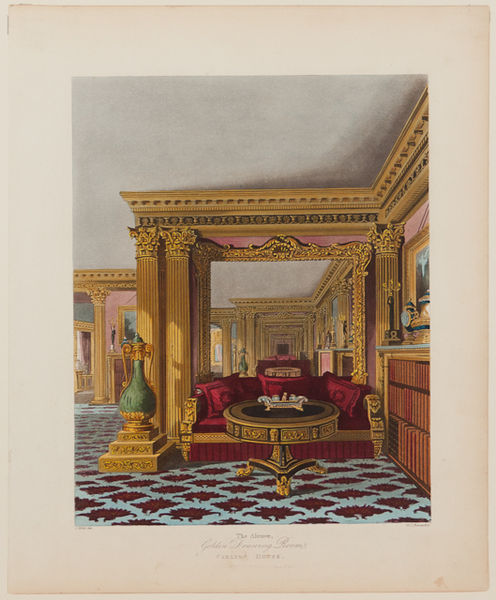
Titel: Carlton House, The Alcove
Künstler: William James Bennett
Standort: Amherst (Massachusetts, USA)
Institution: Mead Art Museum, Amherst College
Schlagwörter: arch, arches, architecture, blue, column, columns, corinthian, fancy, hall, lamp, palace, pillow, red, carpet, gilded, gold, golden, green, interior, painting, room, table, wall, yellow, bed, bedroom, mirror, pattern, picture, pink, print, rug, floor, pot, vase, classic, baroque, drawing, frame, ornament, castle, color, gree, illustration, french, books, paintings, frames, bright, urn, royal, antique, walls, ceiling, watercolor, detail, rose, home, book, canvas, neoclassical, pottery, bronze, rich, round, luxurious, illusion, royalty, canopy, library, porcelain, sofa, depth, grand, pretty, queen, capital, wealthy, alcove, couch, versailles, framed, nice, pillars, deco, regal, expensive, decor, damask, flush, dais, settee, sof, capitol, red gold, rubin, pespective, smaragd